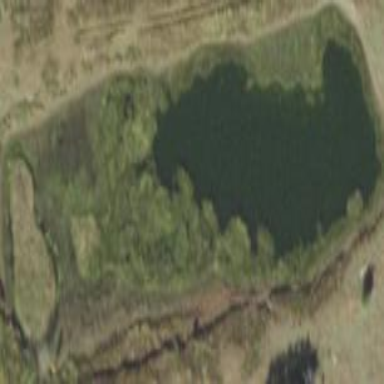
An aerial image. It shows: Reservoir of natural water.